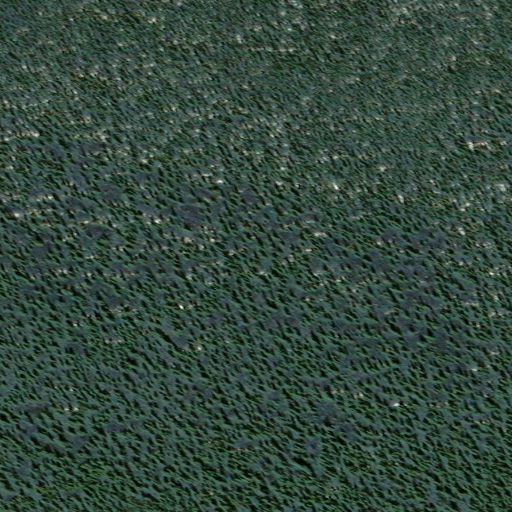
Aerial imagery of mountain in Alaska named Kinshuda Hill containing only unknown